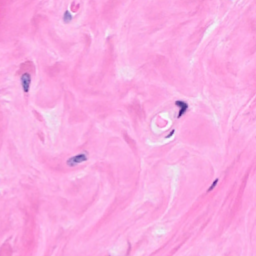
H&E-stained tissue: Breast